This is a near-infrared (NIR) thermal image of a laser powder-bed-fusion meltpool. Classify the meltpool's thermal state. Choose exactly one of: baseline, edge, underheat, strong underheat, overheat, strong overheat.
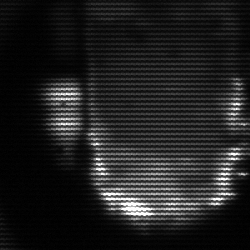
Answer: baseline